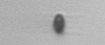
Label: Skeletonema